Field crop: maize
Growth stage: 1
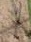
Species: salsola